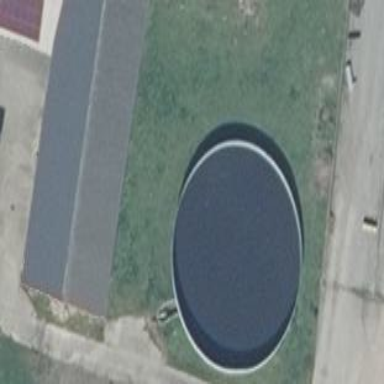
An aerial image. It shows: Storage tank with man-made structure.